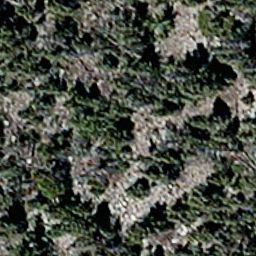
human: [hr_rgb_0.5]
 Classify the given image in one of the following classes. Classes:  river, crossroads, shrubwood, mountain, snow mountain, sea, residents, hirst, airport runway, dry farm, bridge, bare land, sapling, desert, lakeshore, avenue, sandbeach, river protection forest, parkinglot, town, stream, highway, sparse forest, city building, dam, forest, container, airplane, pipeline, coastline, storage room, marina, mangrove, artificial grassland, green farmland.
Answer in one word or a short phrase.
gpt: sparse forest